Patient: sex F, age 71
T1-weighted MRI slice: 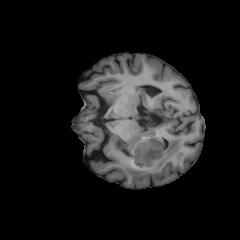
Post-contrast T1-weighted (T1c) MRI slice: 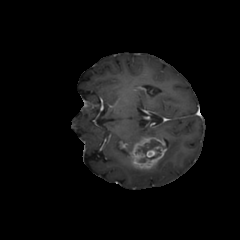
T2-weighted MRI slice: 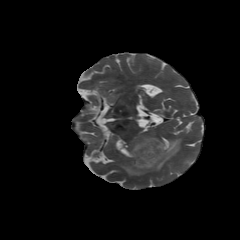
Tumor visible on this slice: yes
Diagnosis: Glioblastoma, IDH-wildtype
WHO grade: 4